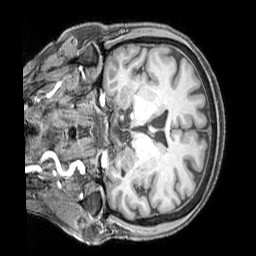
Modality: T1w
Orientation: coronal
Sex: female
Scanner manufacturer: siemens
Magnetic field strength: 3 T
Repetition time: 2.3 s
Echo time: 0.00226 s